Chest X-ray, AP view. Patient: 63 years old, sex M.
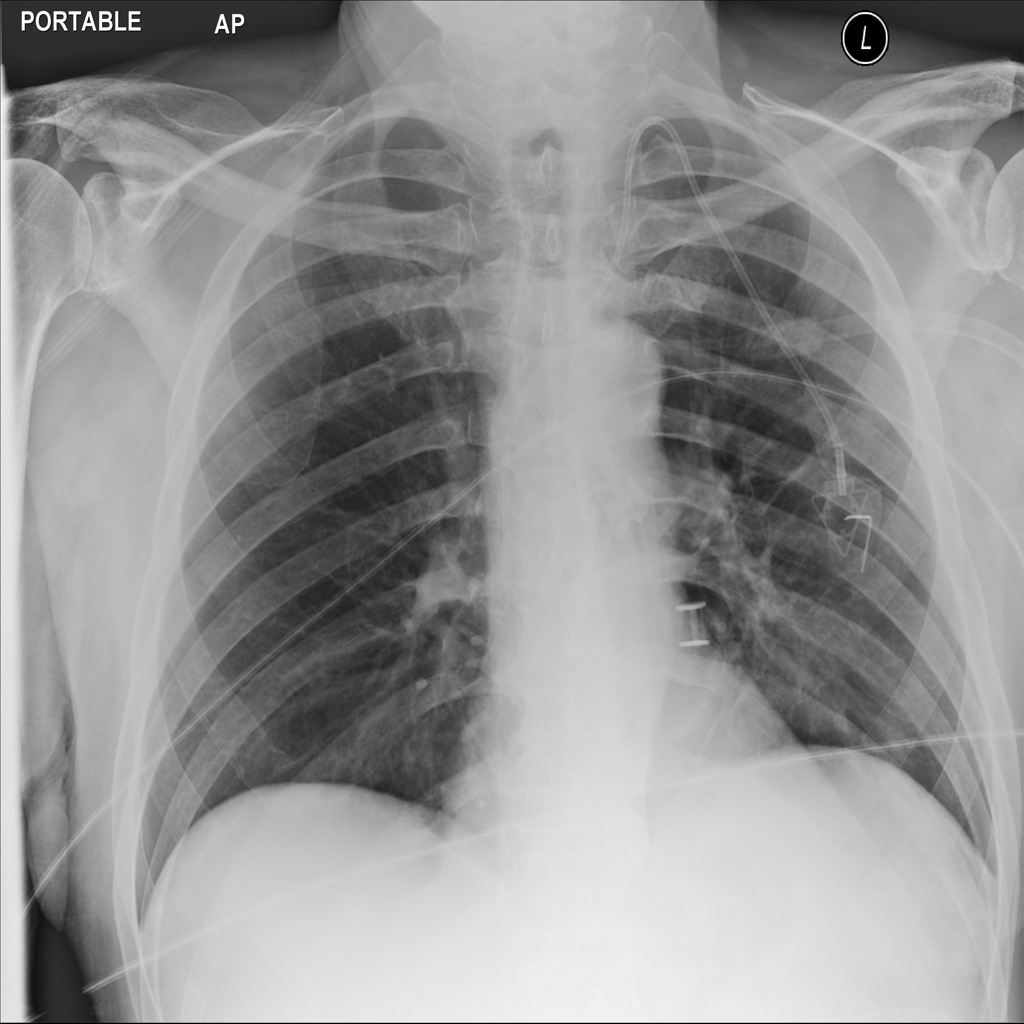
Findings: No Finding